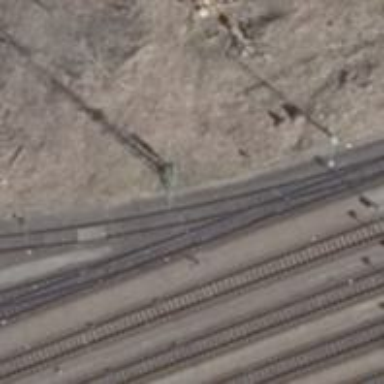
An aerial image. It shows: Railway switch.